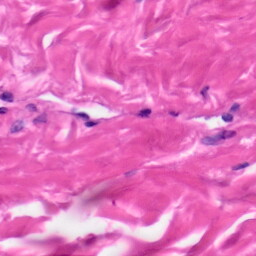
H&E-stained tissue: Skin